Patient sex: F
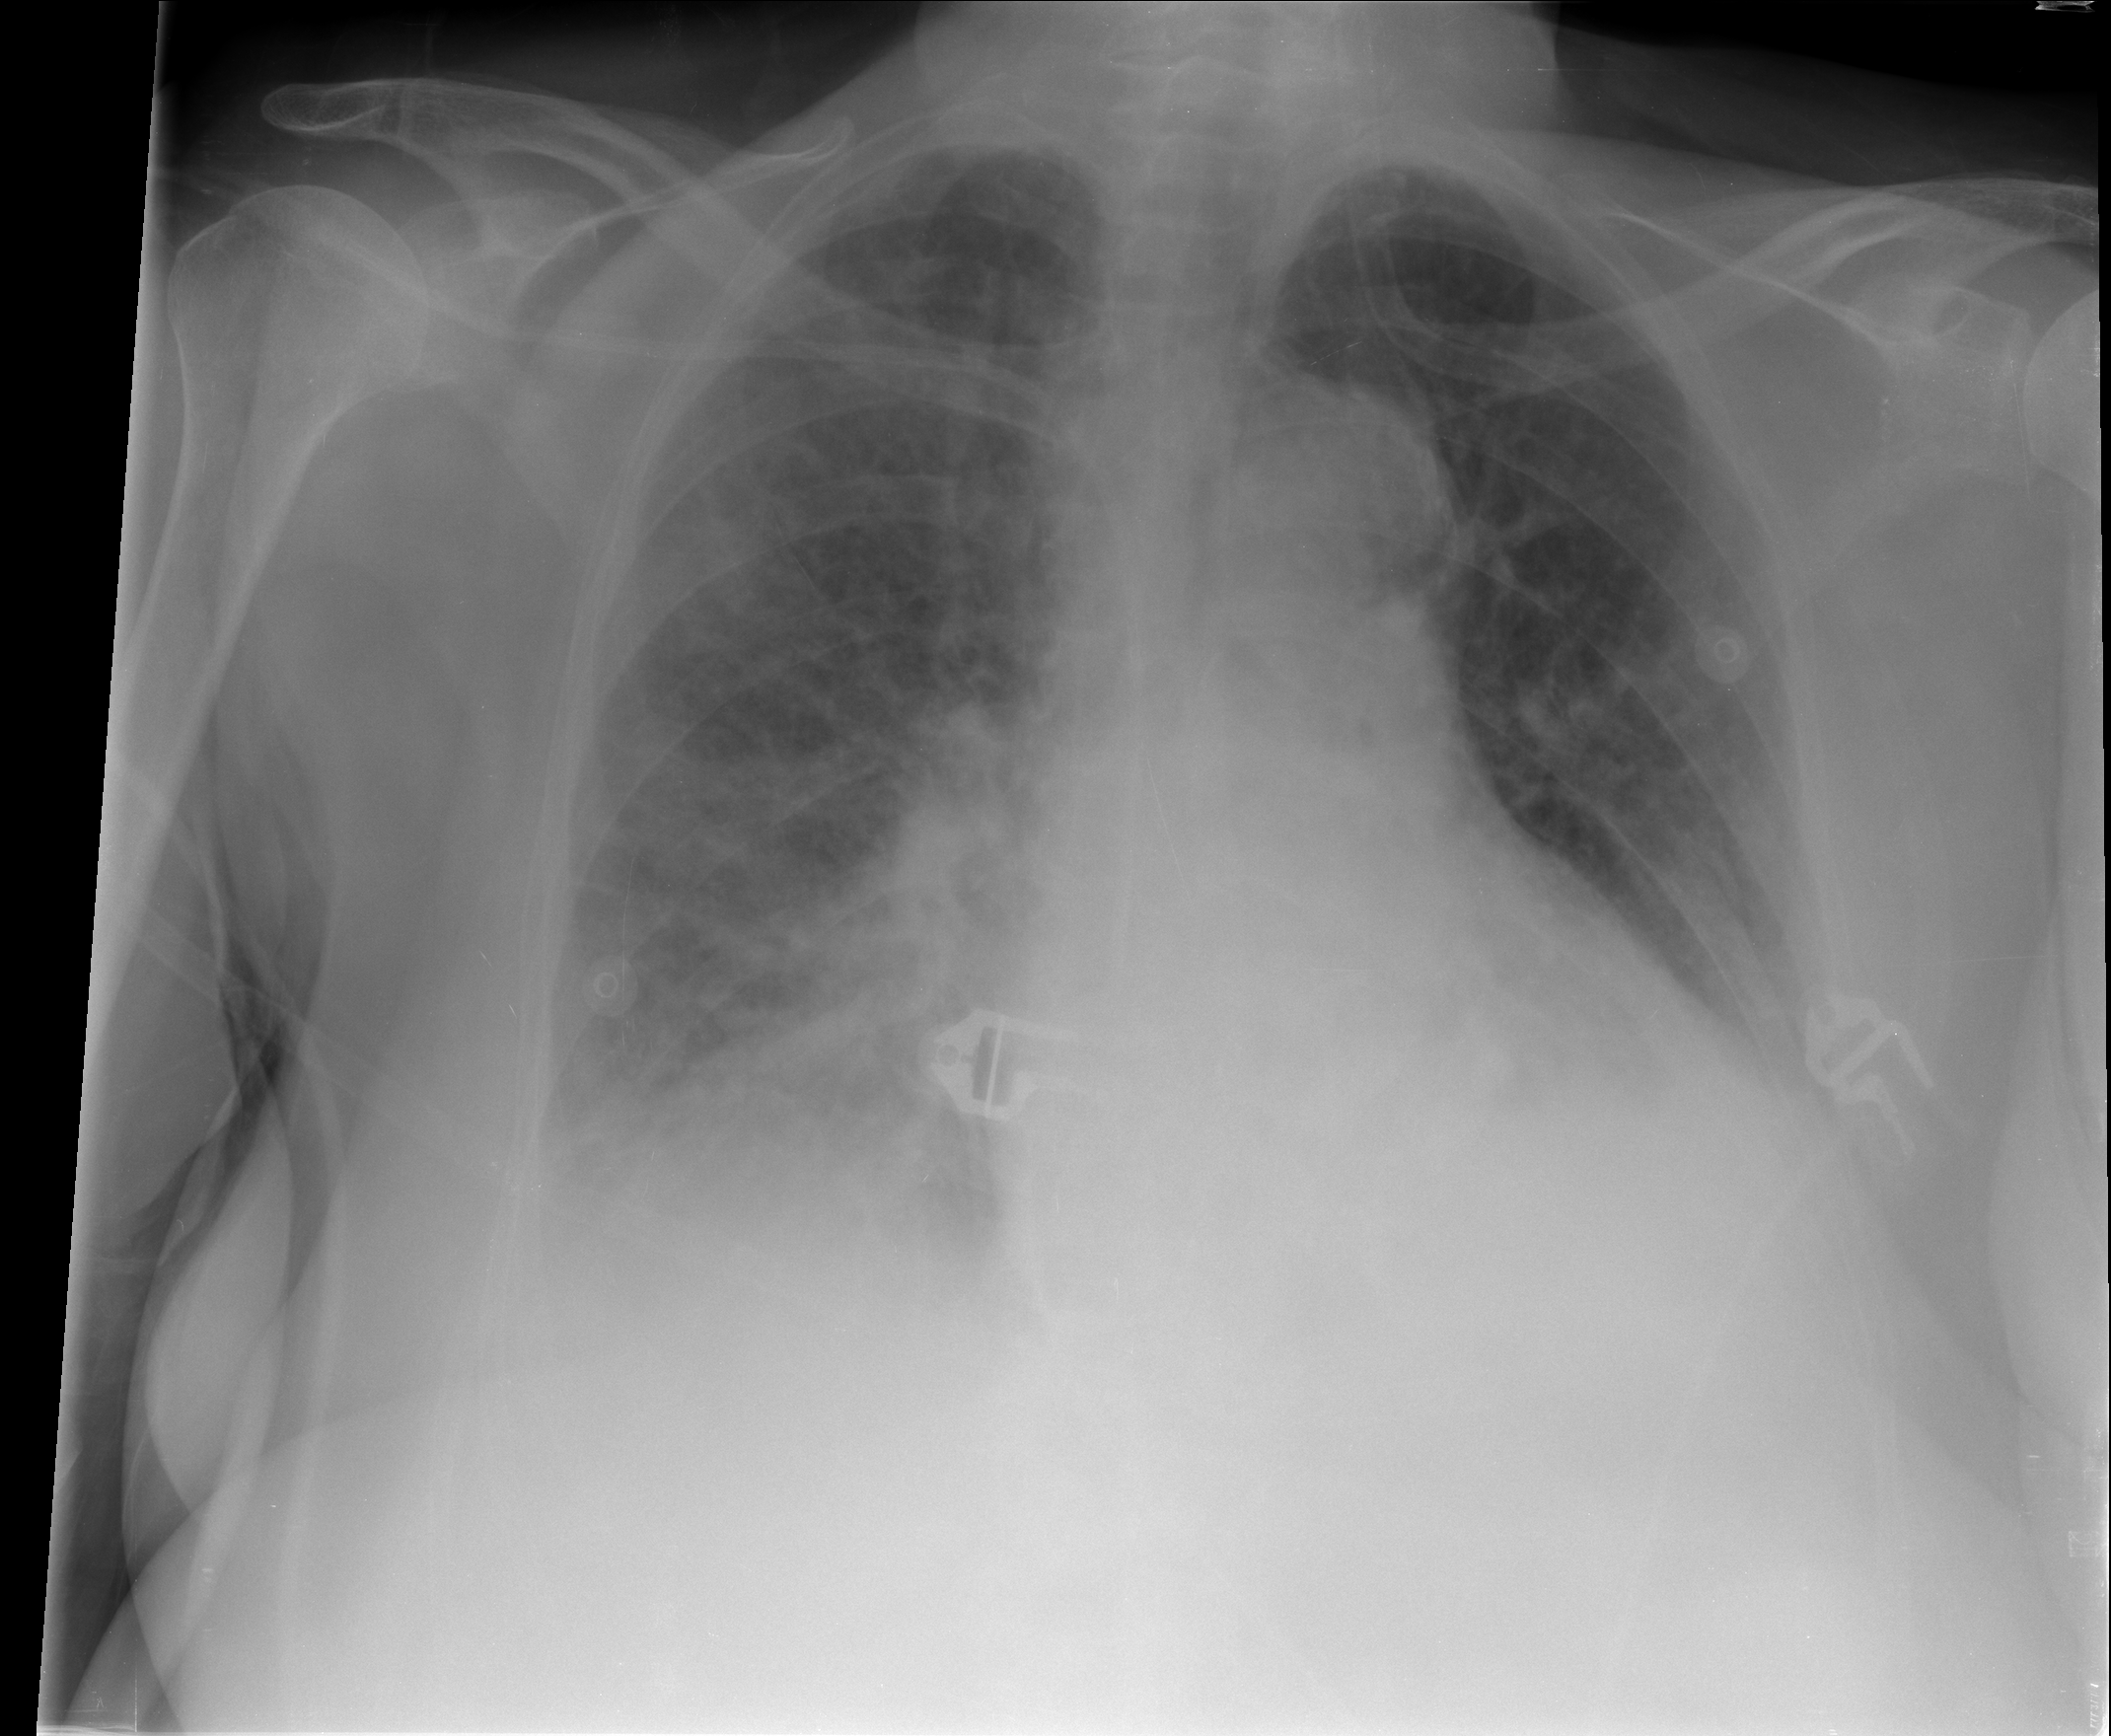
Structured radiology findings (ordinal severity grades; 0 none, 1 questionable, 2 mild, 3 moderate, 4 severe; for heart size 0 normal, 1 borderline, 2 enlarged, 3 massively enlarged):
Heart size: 2
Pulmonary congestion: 2
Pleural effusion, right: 2
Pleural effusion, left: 1
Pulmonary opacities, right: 2
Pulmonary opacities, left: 1
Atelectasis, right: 2
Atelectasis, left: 2